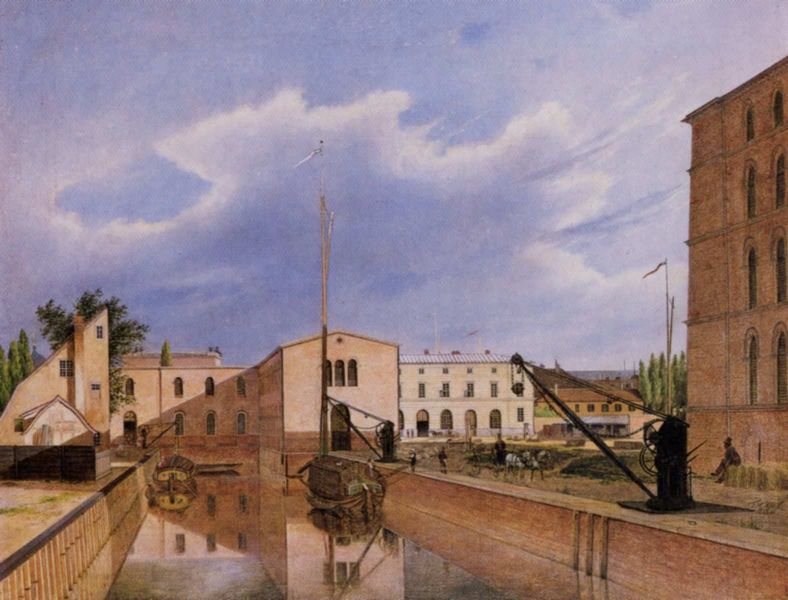
Titel: Berlin, Salzmagazin am Kupfergraben
Künstler: Friedrich Wilhelm Klose
Standort: Berlin
Institution: Alte Nationalgalerie
Schlagwörter: baum, blau, gemälde, himmel, mann, schatten, vogel, wasser, weiß, wolken, aquarell, bäume, fluss, gelb, grün, landschaft, menschen, ocker, see, sitzen, stadt, ufer, braun, fenster, holz, licht, männer, schwarz, stroh, tür, zeichnung, dach, gebäude, haus, rot, wolke, leute, malerei, architektur, arm, stein, bach, häuser, spiegelung, flach, kanal, sonne, wasserspiegelung, personen, rosa, boot, boote, kahn, kamin, karren, pferd, pferde, schornstein, bewölkt, schiff, schiffe, segel, segelboot, sommer, ansicht, fassade, italien, ort, perspektive, süden, vedute, venedig, spiegelbild, fahne, flagge, mast, bündel, dorf, dächer, mauer, ziegel, backstein, kutsche, platz, hafen, rad, rundbogen, wagen, kai, kaimauer, lastkahn, masten, fahnenmast, möwe, querformat, ausleger, streng, gerade, spiegeln, tor, segelboote, flucht, ortschaft, stadtansicht, bögen, eingang, berlin, kran, seilwinde, seilzug, mauerwerk, wolkig, kutscher, schimmel, sonnig, blauer himmel, doge, rundbögen, reflektion, pinien, reflex, zuschauen, gespann, anlegestelle, rinne, canaletto, speicher, waagen, amsterdam, bauwerk, fuhrwerk, wall, pultdach, gesimse, schrägdach, zahnrad, mauerstein, piazza, südlich, dock, hafenarbeiter, gondel, gondeln, hochhaus, schleuse, strohballen, kräne, terracotta, fleet, stützmauer, wolkw, strohbündel, pferdefuhrwerk, hazs, heubündel, speichergebäude, verladehafen, verladung, hebevorrichtung, fassade braun, hebearm, insustrie, kranarm, lastenkran, spiegelung7öl, 19. jahrhundert, 19. jh., rennaisannce, architeutur